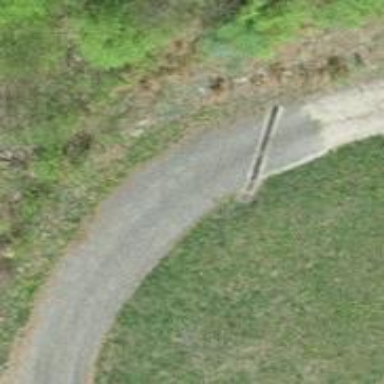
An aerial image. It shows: Gravel track with grade3 tracktype.